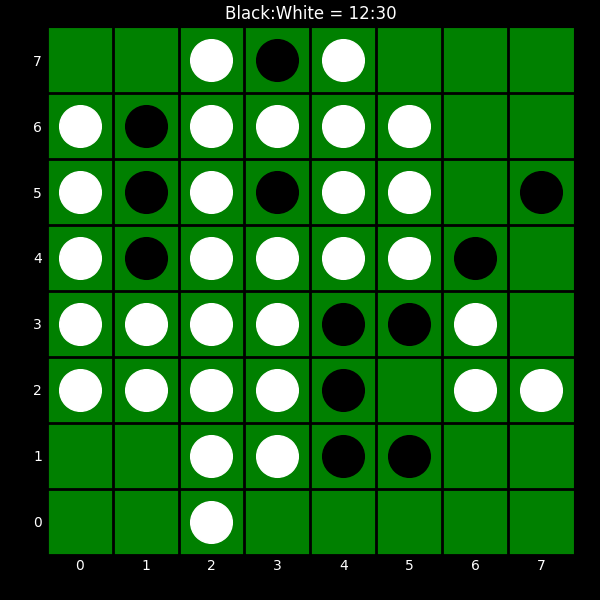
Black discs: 12
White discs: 30